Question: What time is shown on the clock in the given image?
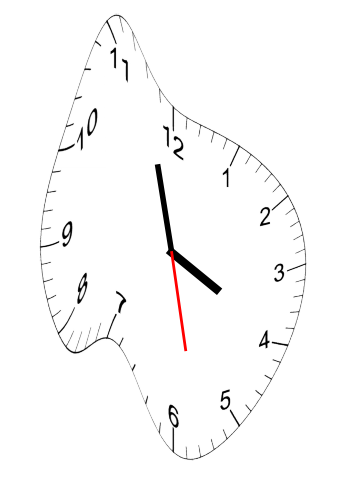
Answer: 03:57:28